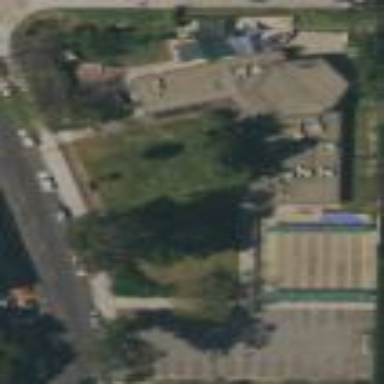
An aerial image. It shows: Community centre.